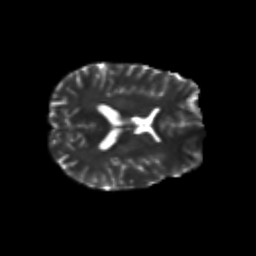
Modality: T2w
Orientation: axial
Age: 24
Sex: male
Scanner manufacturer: siemens
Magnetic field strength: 3 T
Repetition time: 3.5 s
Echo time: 0.125 s